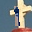
Label: 1